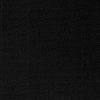
Atmospheric dust classification: dusty